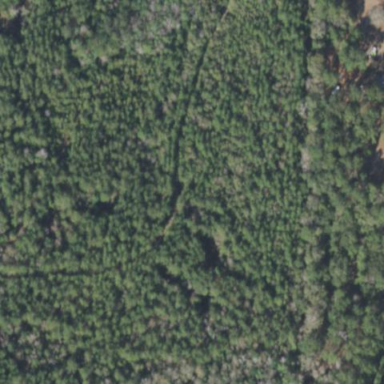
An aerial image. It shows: Mixed woodland area with various types of leaves.